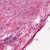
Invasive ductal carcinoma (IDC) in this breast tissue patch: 0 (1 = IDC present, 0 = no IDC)